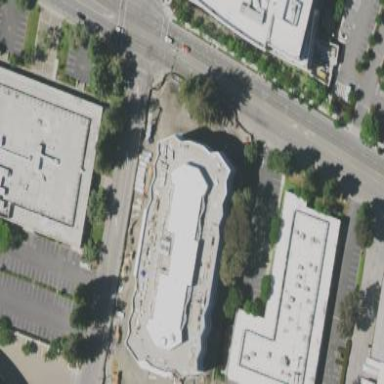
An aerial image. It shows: Office building.